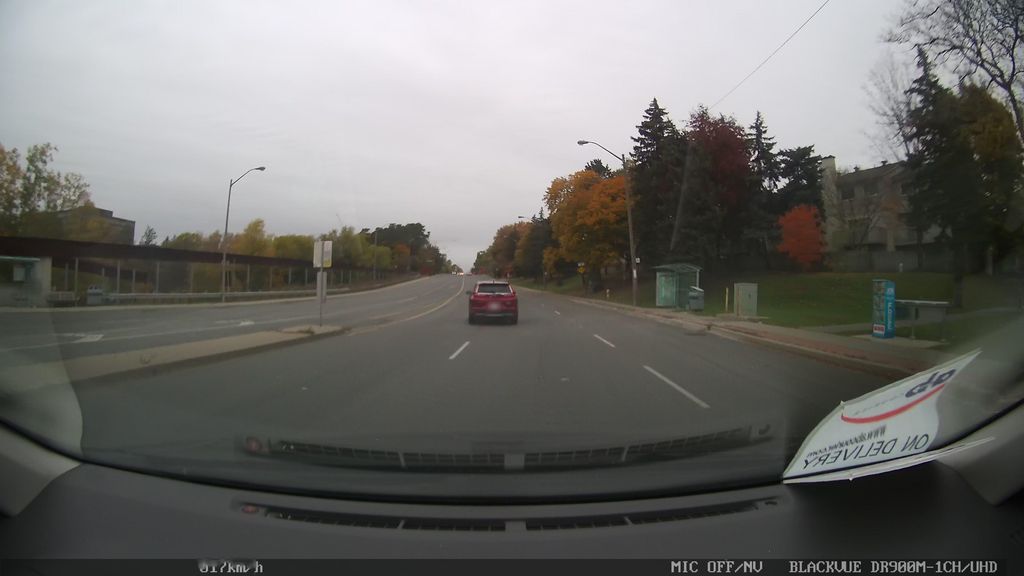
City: toronto